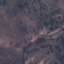
Land use / land cover class: HerbaceousVegetation